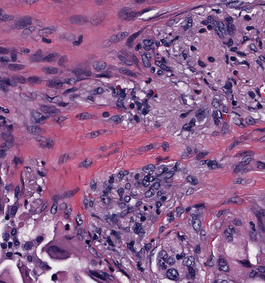
Tumor epithelial tissue: yes
Tumor-associated stroma tissue: yes
Normal tissue: no